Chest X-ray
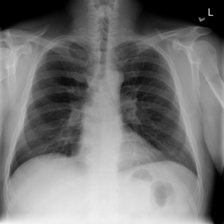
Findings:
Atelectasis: negative
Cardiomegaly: negative
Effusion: negative
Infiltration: negative
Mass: negative
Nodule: negative
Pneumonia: negative
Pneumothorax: negative
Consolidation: negative
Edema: negative
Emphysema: negative
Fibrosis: negative
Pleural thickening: negative
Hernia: negative